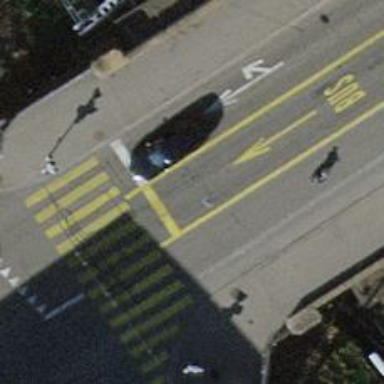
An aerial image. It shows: Tertiary road with asphalt surface crossing over bridge. There are separate sidewalks and trolley wires present.